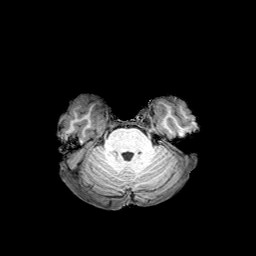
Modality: T1w
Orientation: coronal
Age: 54
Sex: female
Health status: healthy